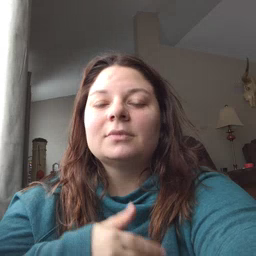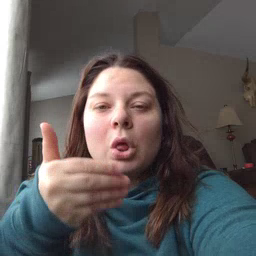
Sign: close